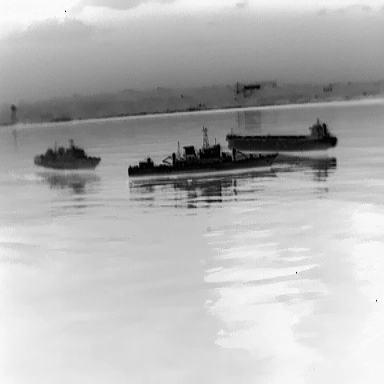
There are three objects shown in the infrared image, including two warships, and a liner.